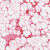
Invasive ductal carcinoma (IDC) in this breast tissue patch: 0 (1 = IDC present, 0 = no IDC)